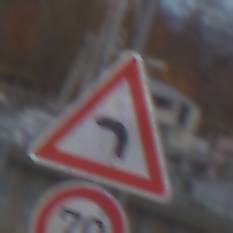
Verkehrszeichen: KurveLinks
Zusatzzeichen unten: Geschwindigkeit70
Umgebung: Outdoor, Suburban
Tageszeit: SunriseSunset
Wetter: PartlyCloudy
Licht: Natural
Jahreszeit: NotSpecified
Kontrast: LowContrast